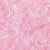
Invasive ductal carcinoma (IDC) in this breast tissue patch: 0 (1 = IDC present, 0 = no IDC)